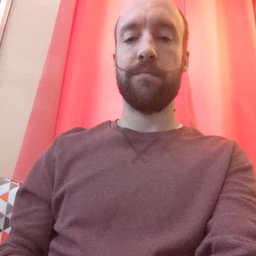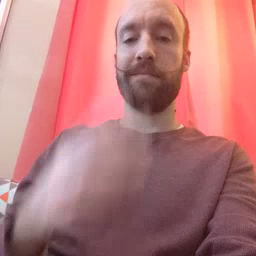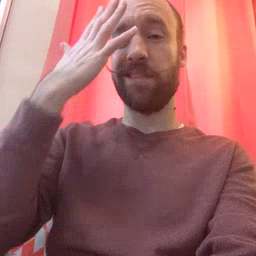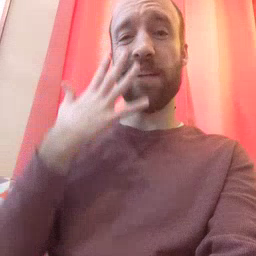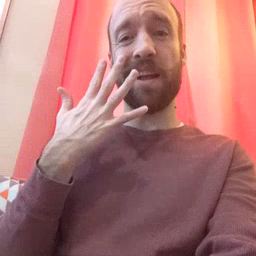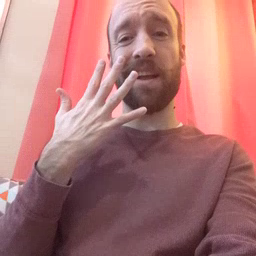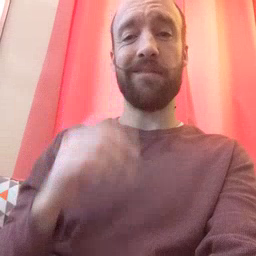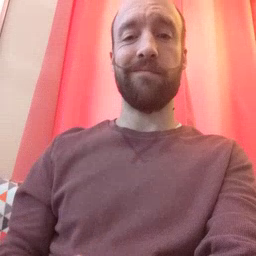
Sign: sad